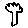
Label: tree